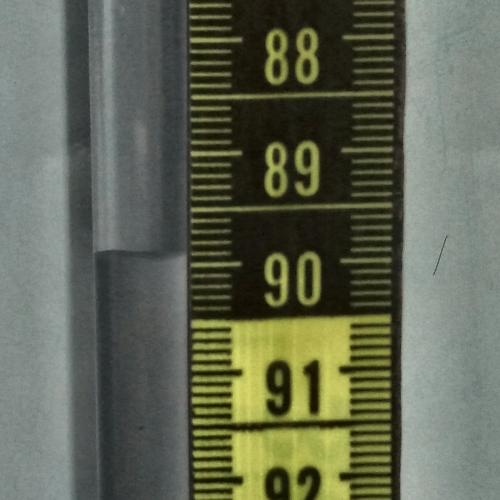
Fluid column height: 89.9 cm